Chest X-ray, PA view. Patient: 47 years old, sex F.
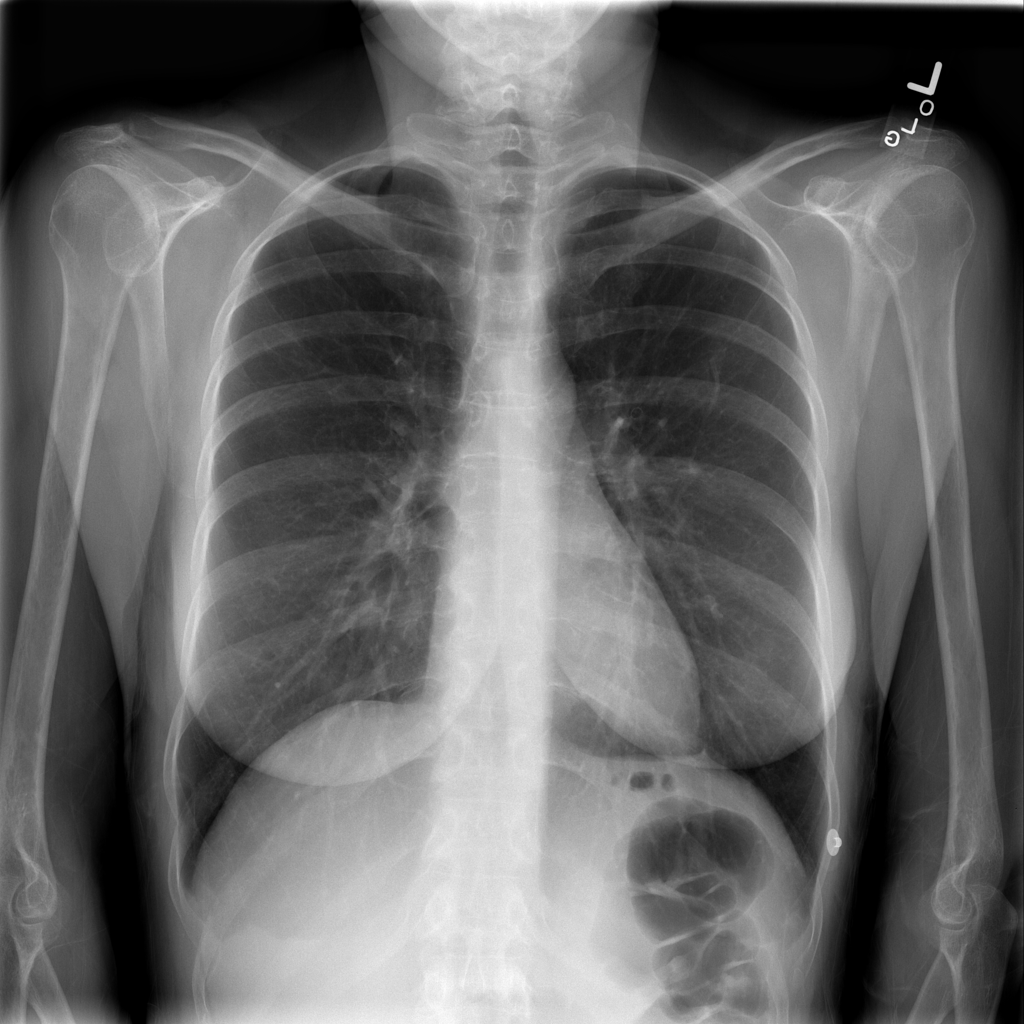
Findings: No Finding